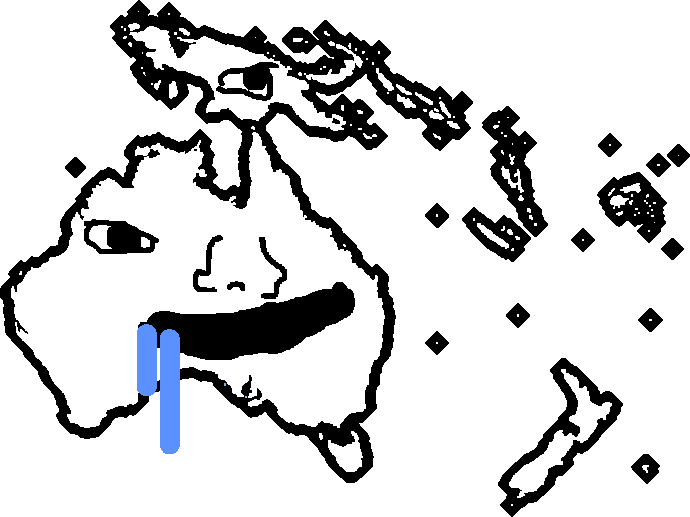
Label: 5_Brainlet